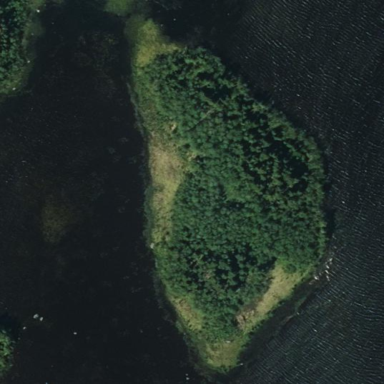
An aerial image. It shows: Islet.